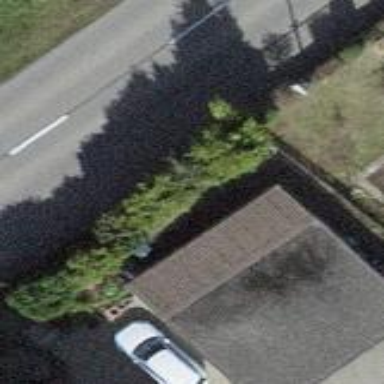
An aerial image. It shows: Garage building.